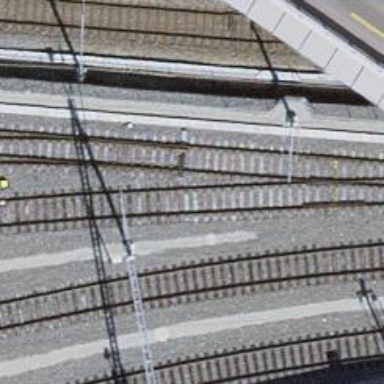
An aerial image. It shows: Railway switch.